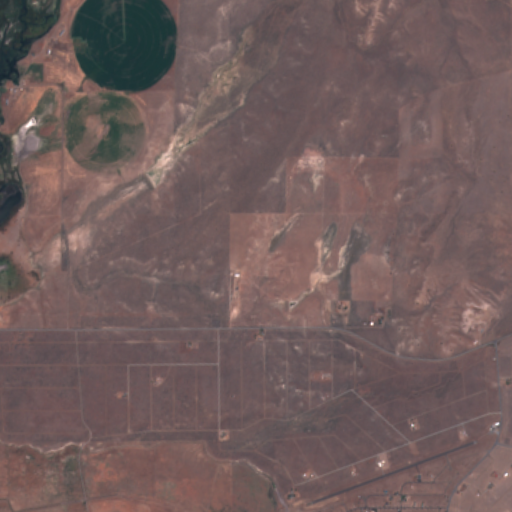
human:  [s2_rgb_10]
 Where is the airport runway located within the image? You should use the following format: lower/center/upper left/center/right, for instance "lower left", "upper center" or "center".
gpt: The airport runway is located in the lower right of the image.
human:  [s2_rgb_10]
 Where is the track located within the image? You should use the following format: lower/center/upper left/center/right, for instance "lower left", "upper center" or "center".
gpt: There is no track in the image.